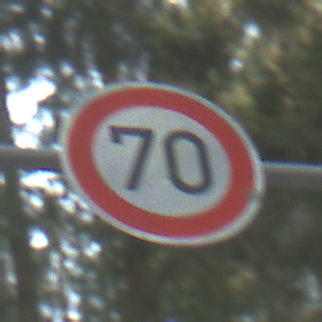
Verkehrszeichen: Geschwindigkeit70
Umgebung: Outdoor, Nature
Tageszeit: MorningAfternoon
Wetter: Clear
Licht: Natural
Jahreszeit: NotSpecified
Kontrast: LowContrast